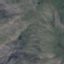
Land use / land cover: HerbaceousVegetation